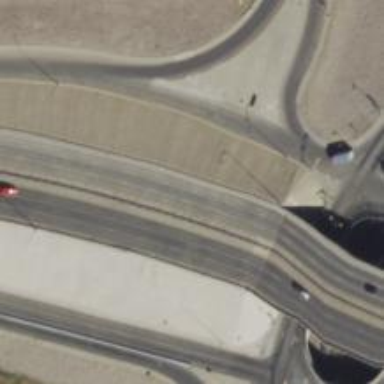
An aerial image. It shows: Primary link highway.